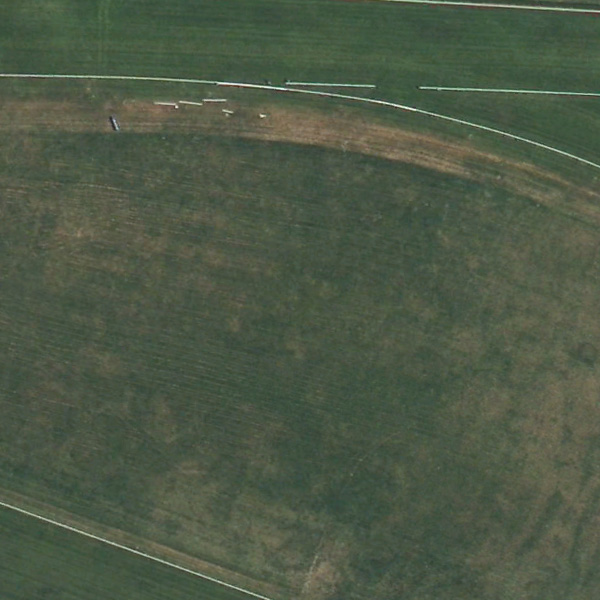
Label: Meadow